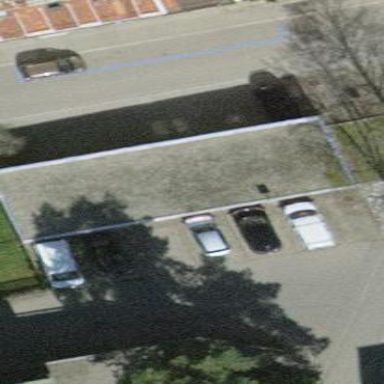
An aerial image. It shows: Garage.